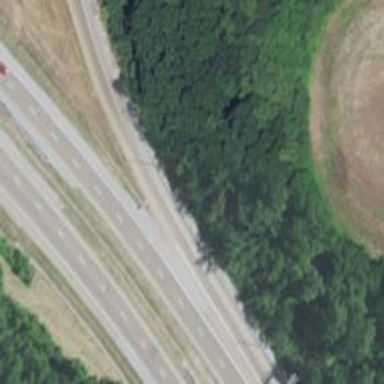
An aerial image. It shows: Trunk link highway.